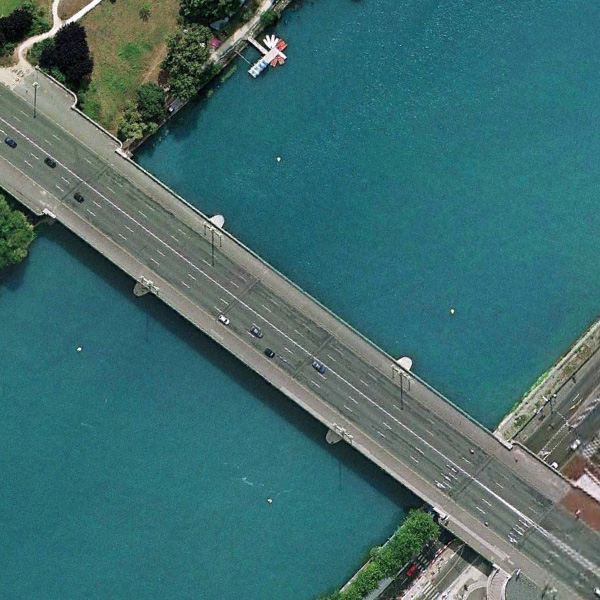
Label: Bridge